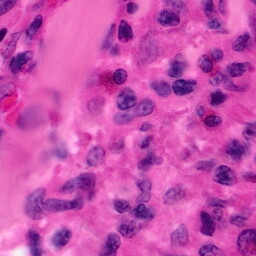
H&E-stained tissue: Pancreatic